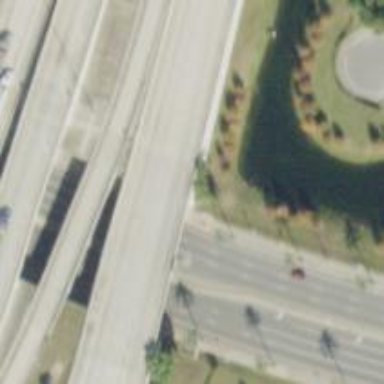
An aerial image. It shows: Bridge over motorway_link.